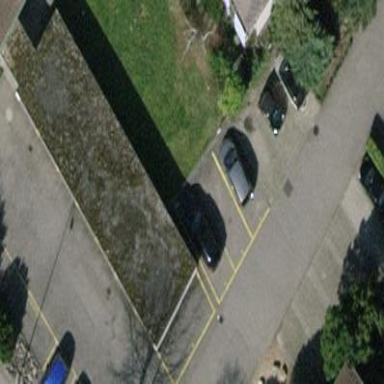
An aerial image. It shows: Group of garages.